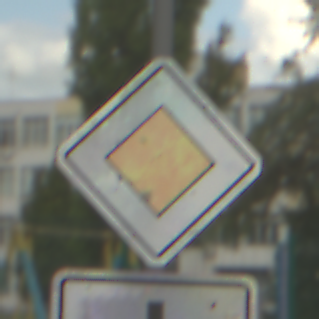
Verkehrszeichen: Vorfahrtsstrasse
Zusatzzeichen unten: VerlaufVorfahrtsstrasse1
Umgebung: Outdoor, Suburban
Tageszeit: MorningAfternoon
Wetter: PartlyCloudy
Licht: Natural
Jahreszeit: NotSpecified
Kontrast: LowContrast